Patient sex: M
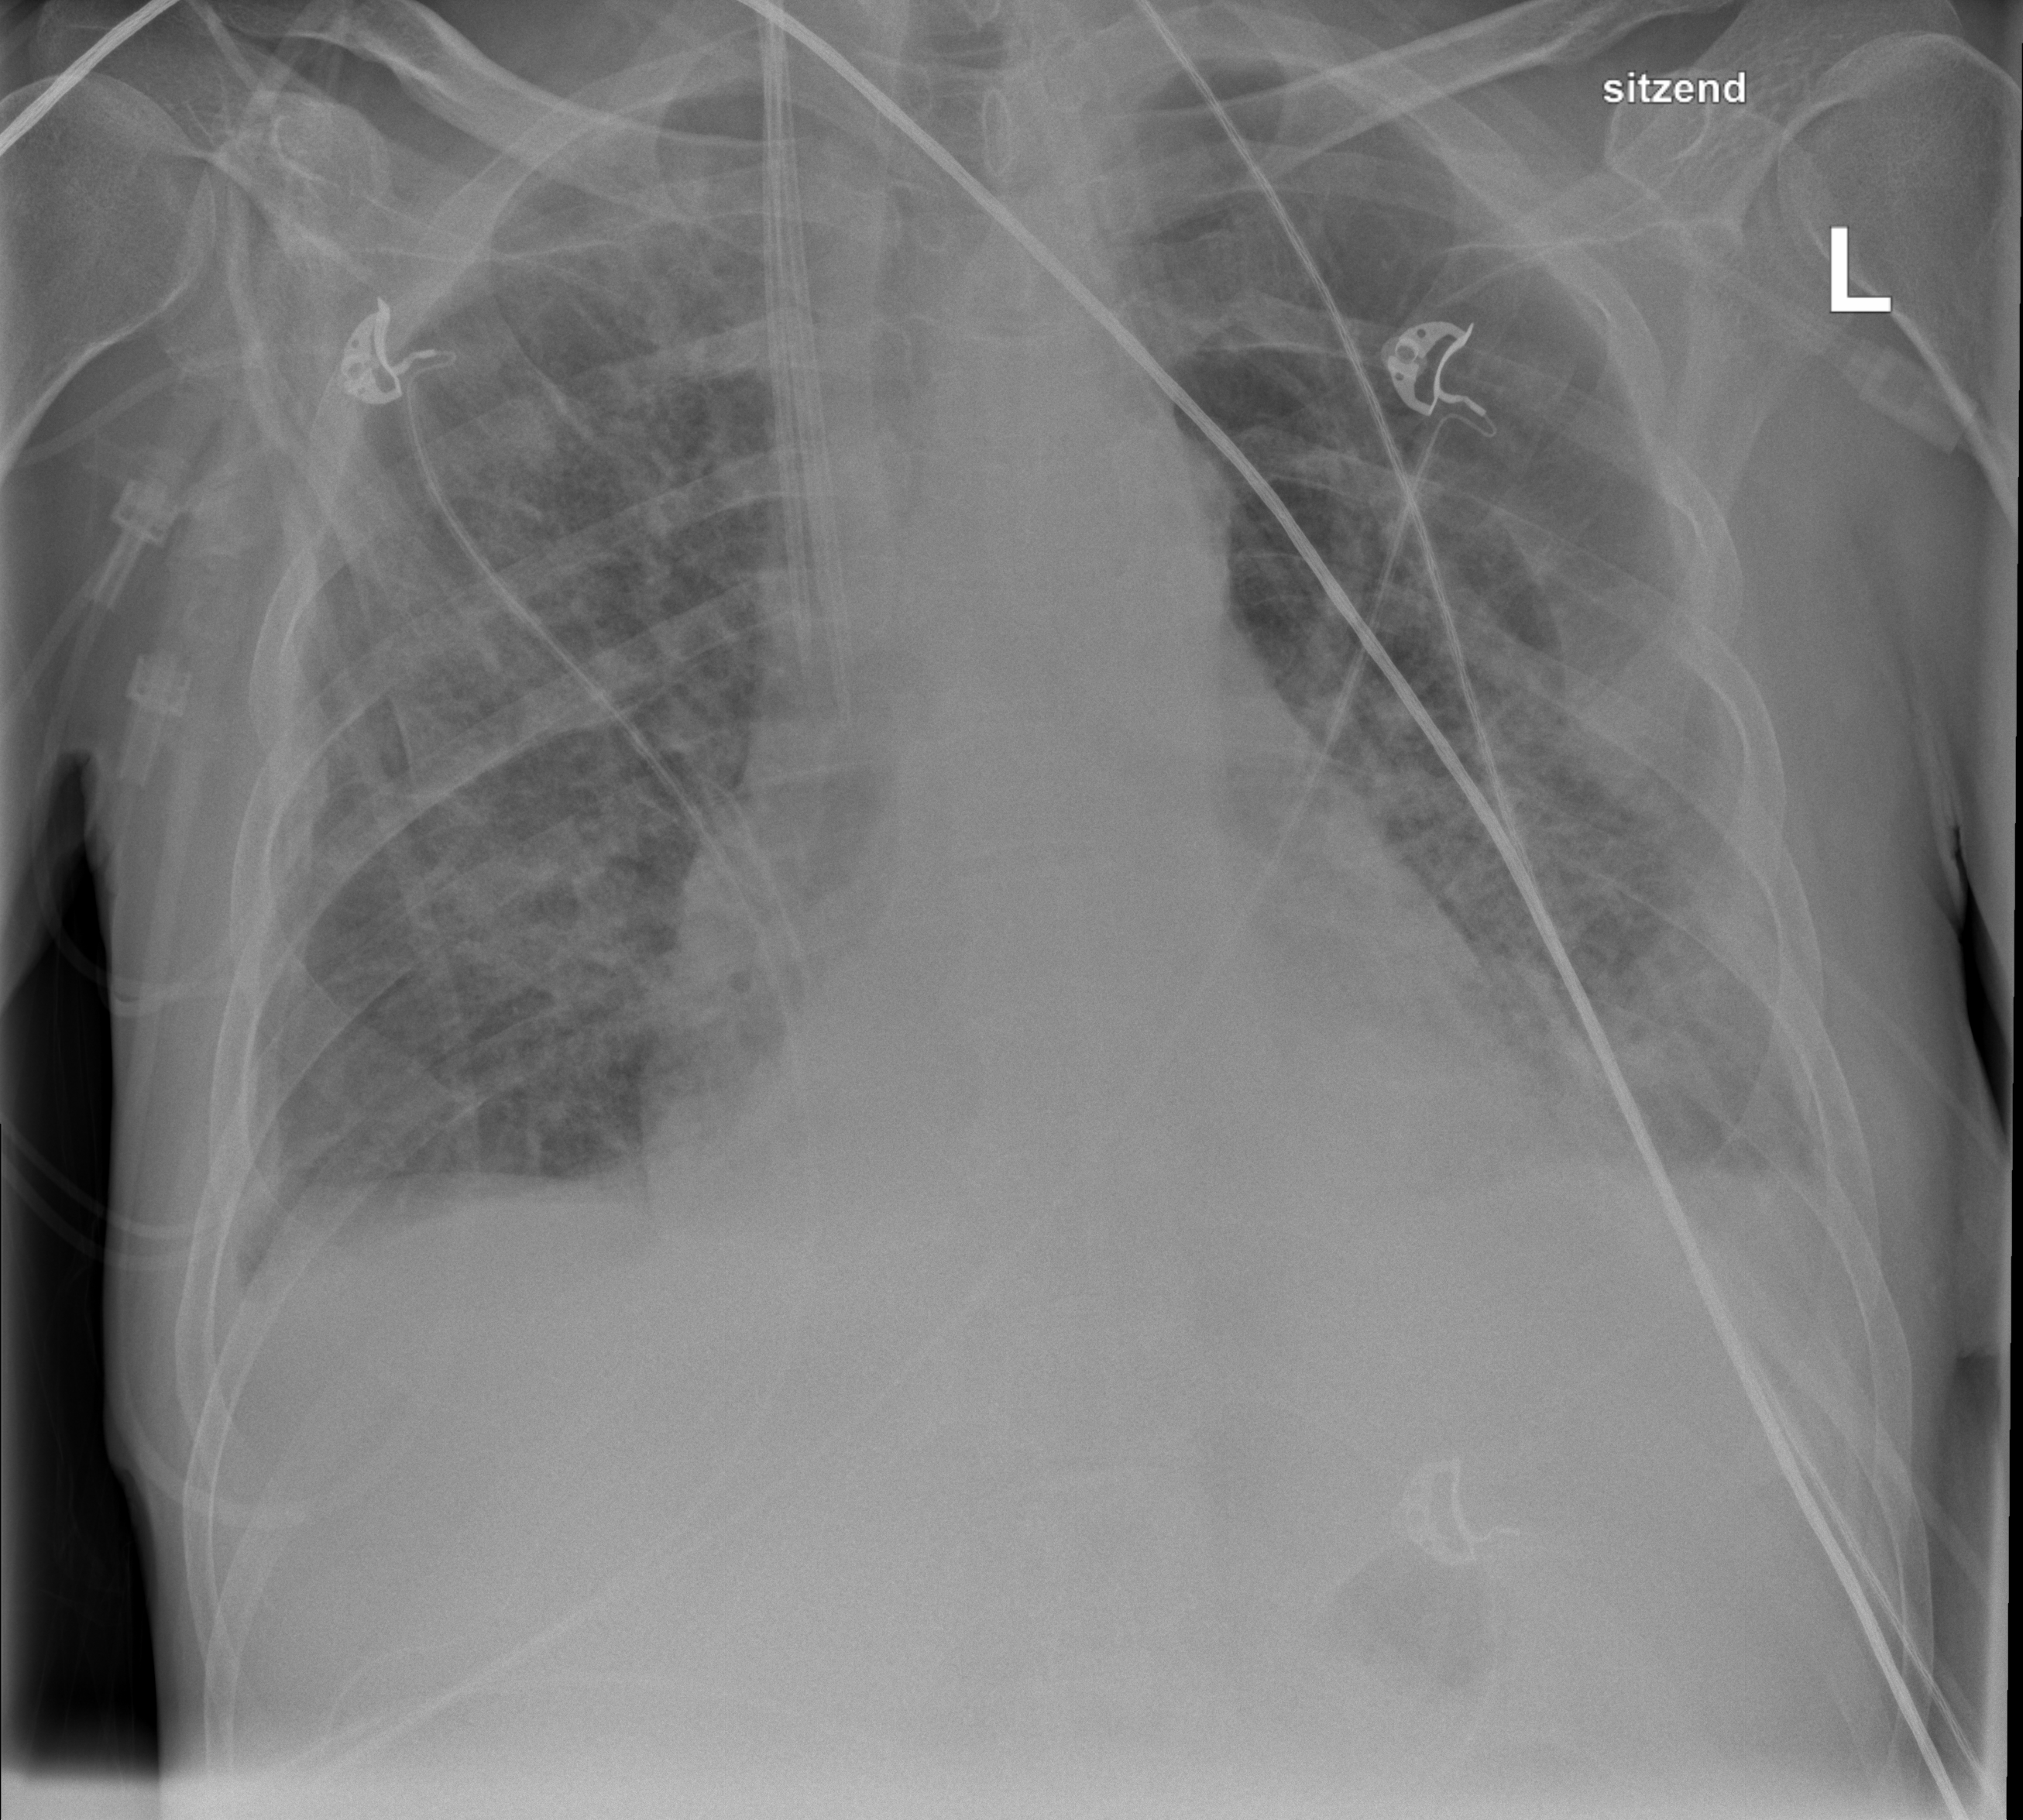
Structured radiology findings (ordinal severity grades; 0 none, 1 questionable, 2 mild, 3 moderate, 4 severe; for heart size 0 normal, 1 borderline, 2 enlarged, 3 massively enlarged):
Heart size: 2
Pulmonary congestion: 2
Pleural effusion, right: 2
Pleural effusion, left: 2
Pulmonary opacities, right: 2
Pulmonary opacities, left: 3
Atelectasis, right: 2
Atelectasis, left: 2